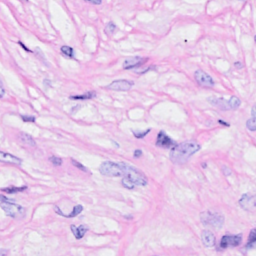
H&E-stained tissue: Breast